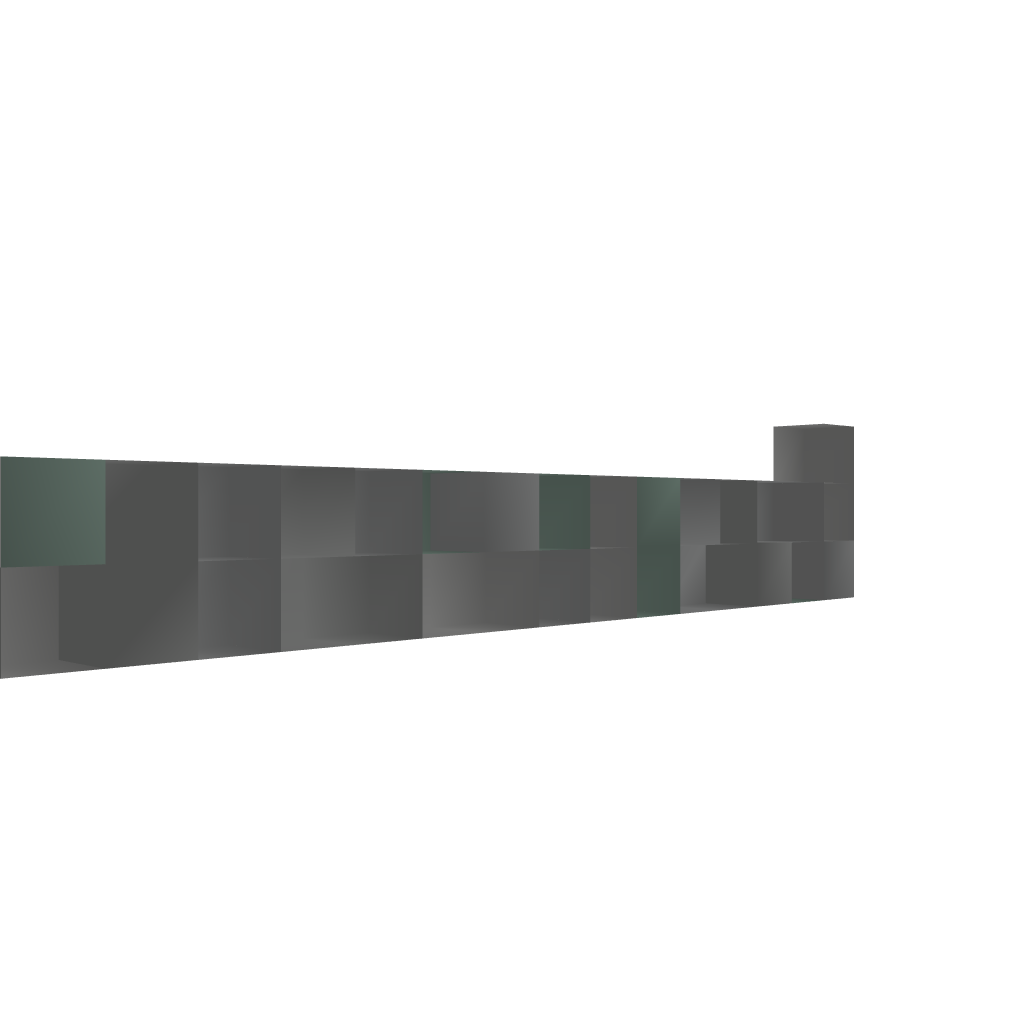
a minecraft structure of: Cemetery